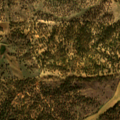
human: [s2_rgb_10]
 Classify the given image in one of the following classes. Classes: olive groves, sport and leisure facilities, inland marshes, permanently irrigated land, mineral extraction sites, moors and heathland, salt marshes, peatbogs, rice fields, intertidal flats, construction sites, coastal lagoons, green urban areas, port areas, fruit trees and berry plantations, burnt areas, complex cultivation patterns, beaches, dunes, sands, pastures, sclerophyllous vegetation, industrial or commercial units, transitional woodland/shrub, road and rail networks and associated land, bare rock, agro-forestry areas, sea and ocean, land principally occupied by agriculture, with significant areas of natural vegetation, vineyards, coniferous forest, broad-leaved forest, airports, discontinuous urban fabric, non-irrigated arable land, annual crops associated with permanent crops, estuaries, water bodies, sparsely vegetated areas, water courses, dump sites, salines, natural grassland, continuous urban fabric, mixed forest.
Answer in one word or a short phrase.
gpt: complex cultivation patterns, agro-forestry areas